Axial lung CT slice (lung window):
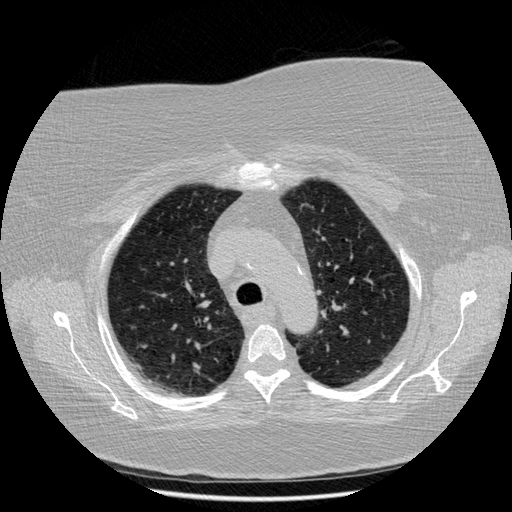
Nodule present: no